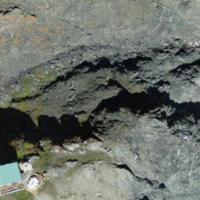
EUNIS habitat code: 48
Species observed at this site:
Pyrrhocorax graculus
Silene acaulis
Prunella collaris